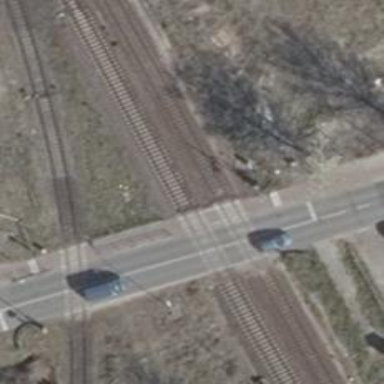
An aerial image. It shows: Railway level crossing.